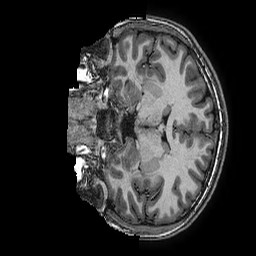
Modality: T1w
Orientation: coronal
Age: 17
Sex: male
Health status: ill
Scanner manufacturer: ge
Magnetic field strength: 3 T
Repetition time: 0.0077 s
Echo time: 0.003436 s